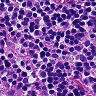
Metastatic tissue present: no